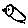
Label: bird